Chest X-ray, PA view. Patient: 52 years old, sex M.
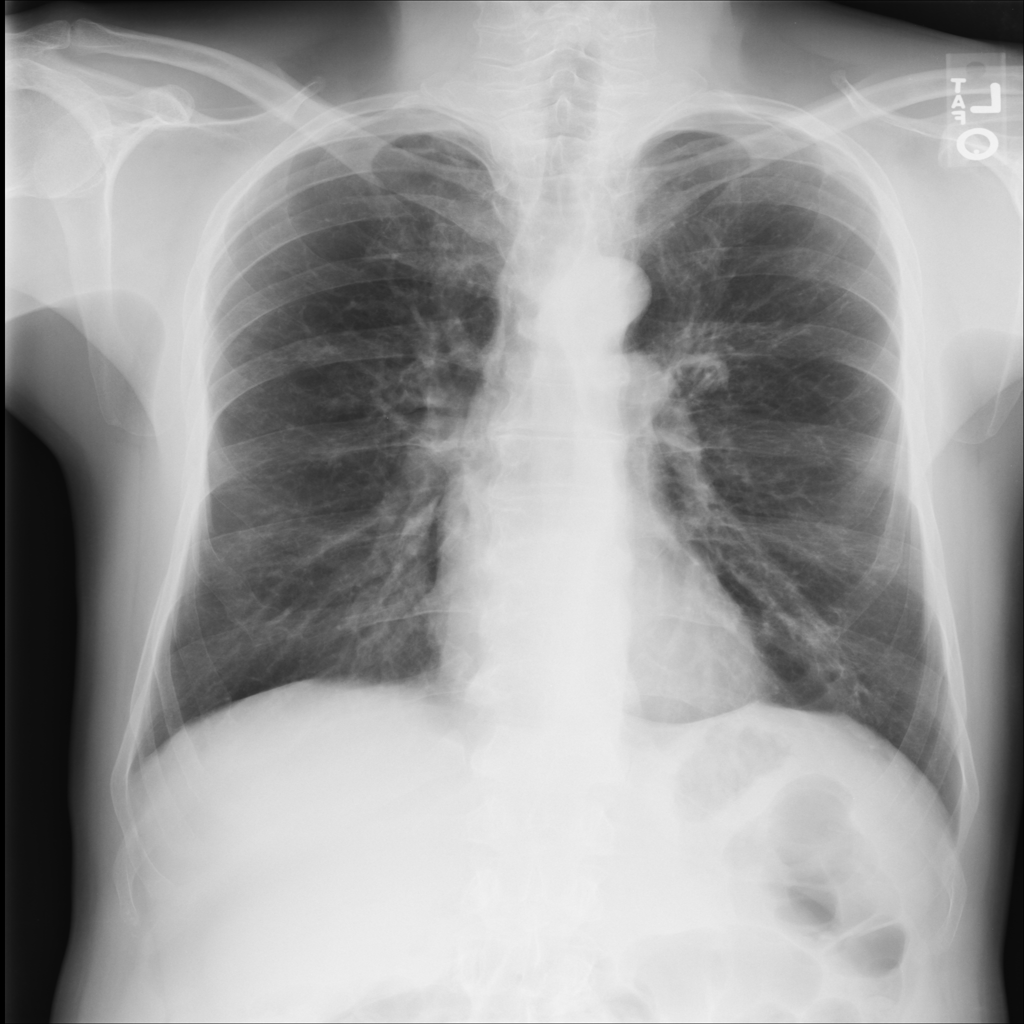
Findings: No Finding